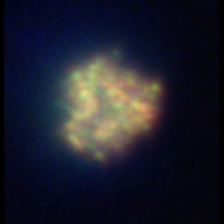
Taxon: Unknown_detritus
Group: Unknown